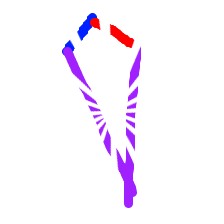
Shape: kite